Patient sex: F
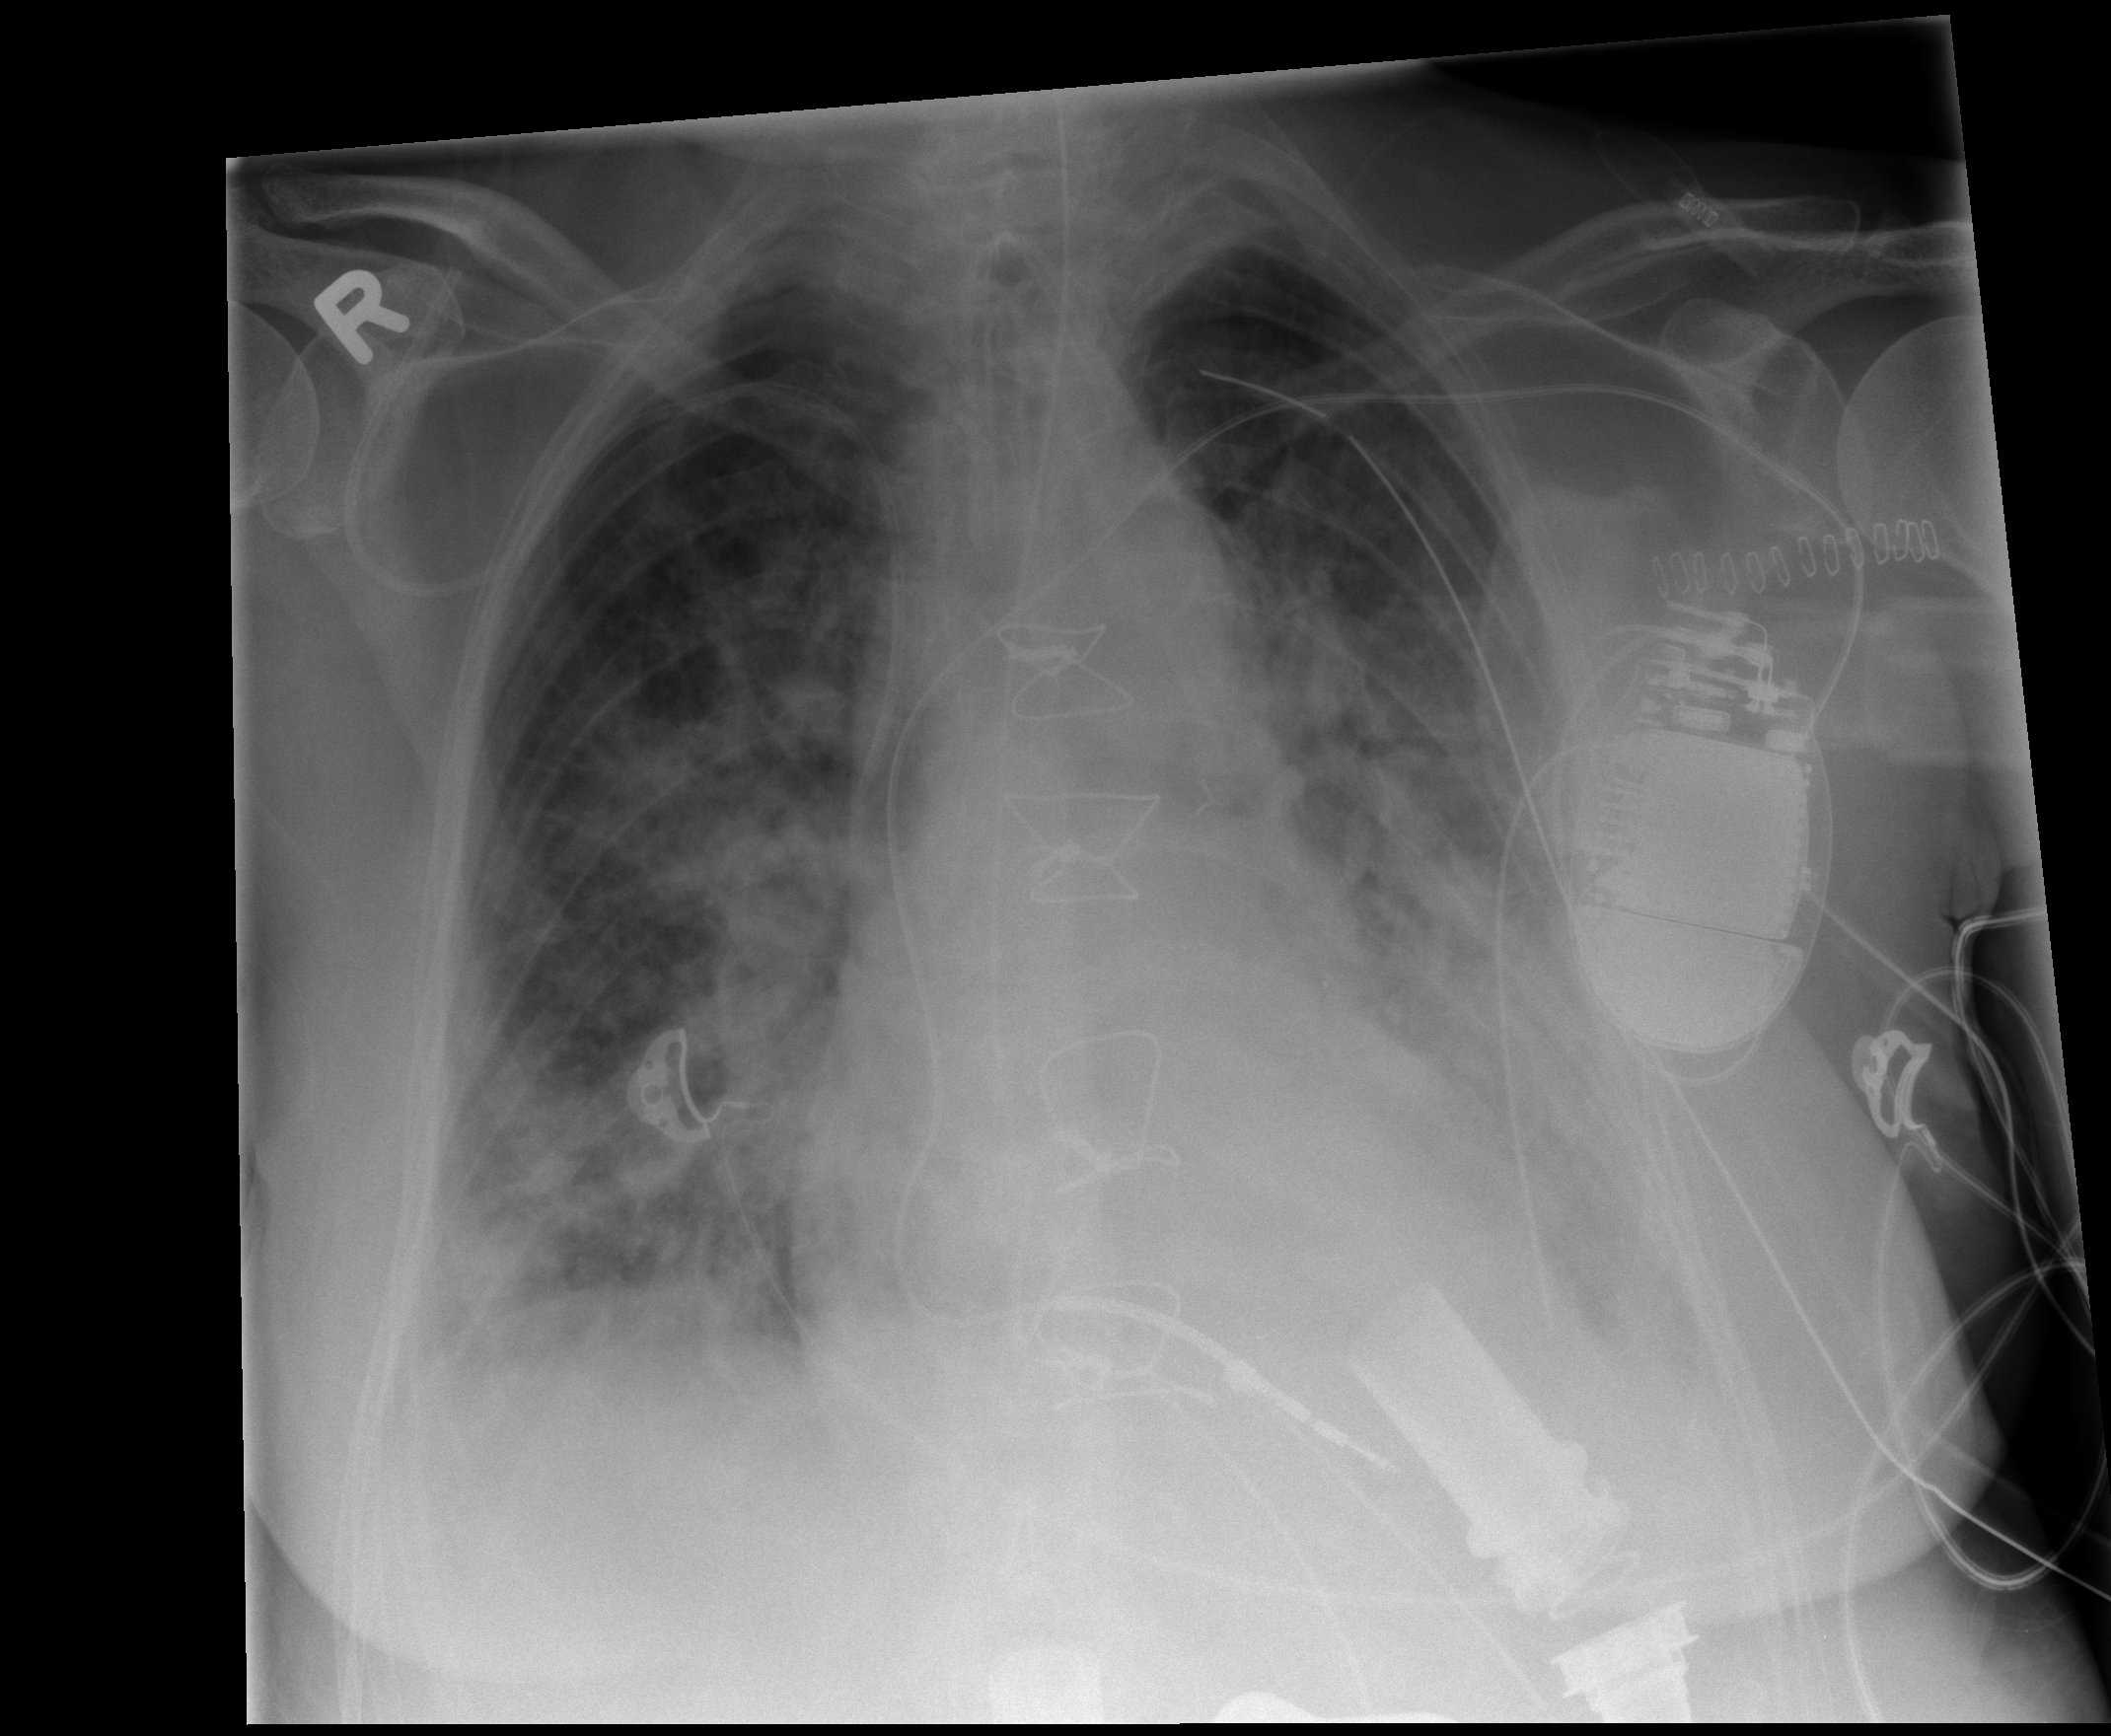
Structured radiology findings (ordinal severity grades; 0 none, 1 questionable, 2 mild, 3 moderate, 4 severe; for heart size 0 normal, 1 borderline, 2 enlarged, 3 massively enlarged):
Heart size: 2
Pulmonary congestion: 2
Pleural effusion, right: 1
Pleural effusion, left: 2
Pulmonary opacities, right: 3
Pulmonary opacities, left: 3
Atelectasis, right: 2
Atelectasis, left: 2